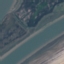
Land use / land cover class: River